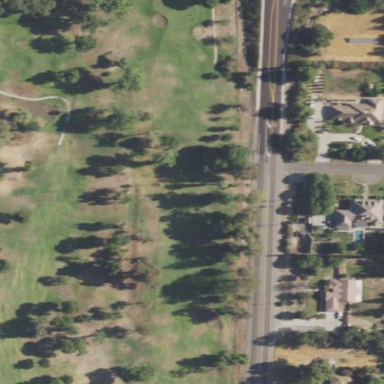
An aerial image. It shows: Rough grassy area used for golf.